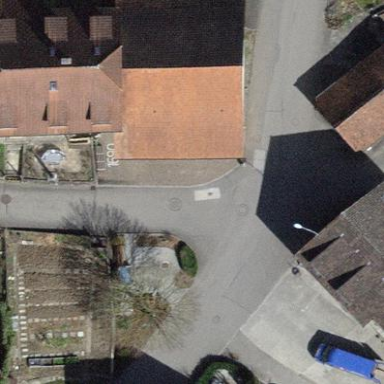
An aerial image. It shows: Building with tiled roof.